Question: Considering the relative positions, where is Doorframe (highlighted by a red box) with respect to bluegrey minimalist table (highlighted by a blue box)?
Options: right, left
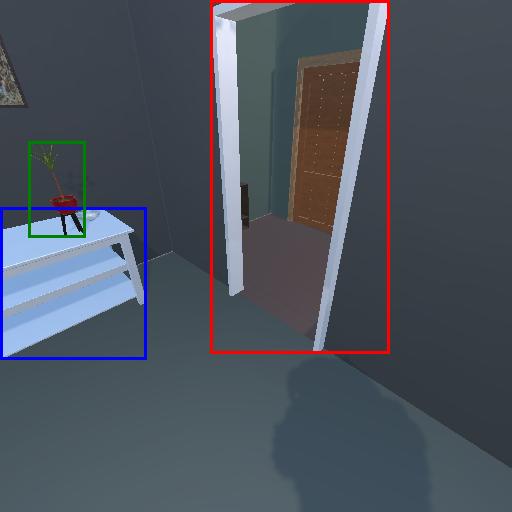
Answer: right